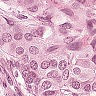
Metastatic tissue present: yes